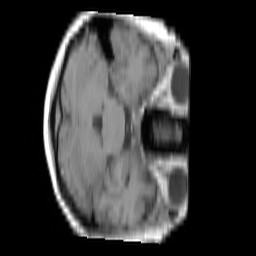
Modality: T1w
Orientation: axial
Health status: ill
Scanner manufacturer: siemens
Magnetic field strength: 3 T
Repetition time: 0.4 s
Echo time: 0.00246 s